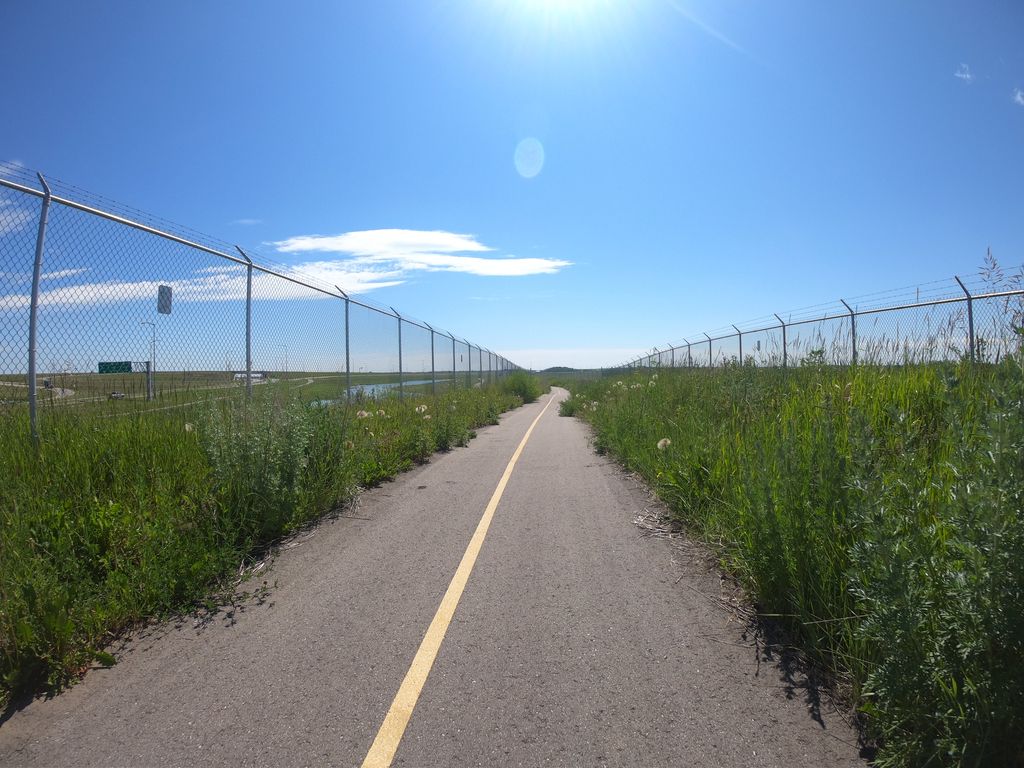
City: calgary